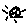
Label: moon